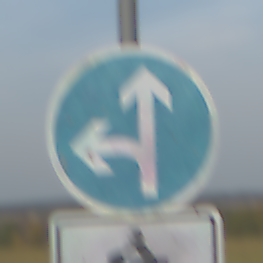
Verkehrszeichen: VorgeschriebeneFahrtrichtungGeradeausOderLinks
Zusatzzeichen unten: EinspurigeFahrzeugeFrei3
Umgebung: Outdoor, Nature
Tageszeit: SunriseSunset
Wetter: PartlyCloudy
Licht: Natural
Jahreszeit: NotSpecified
Kontrast: MediumContrast